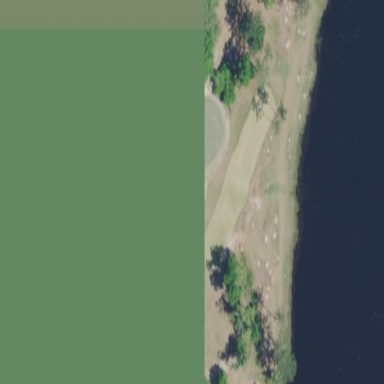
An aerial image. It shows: Rough grassy area used for golf.